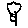
Label: flower